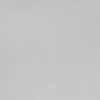
Label: dusty